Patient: sex M, age 68
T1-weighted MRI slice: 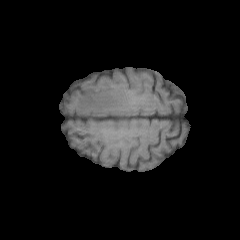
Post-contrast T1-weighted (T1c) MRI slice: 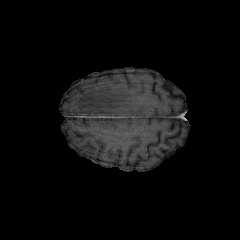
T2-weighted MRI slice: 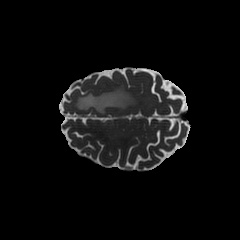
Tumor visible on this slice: yes
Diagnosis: Glioblastoma, IDH-wildtype
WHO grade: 4